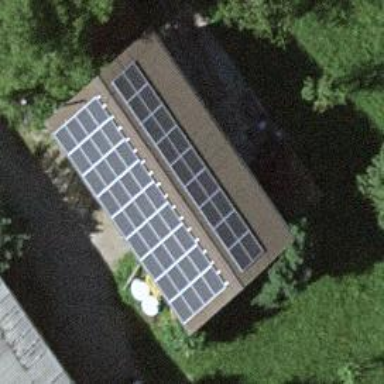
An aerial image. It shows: Solar power generator utilizing photovoltaic technology with solar photovoltaic panels.